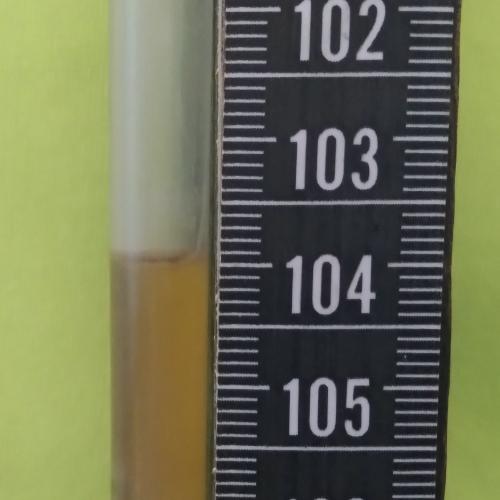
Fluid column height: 103.9 cm